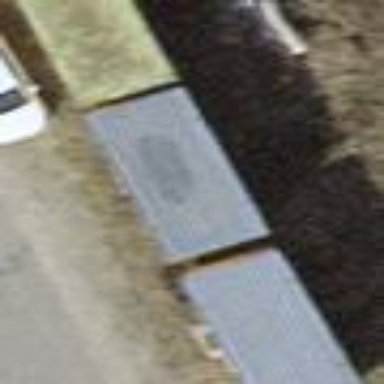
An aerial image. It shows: Carport with flat roof.